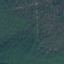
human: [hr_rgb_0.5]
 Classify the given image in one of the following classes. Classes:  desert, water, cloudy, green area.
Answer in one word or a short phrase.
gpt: green area